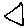
Label: triangle